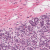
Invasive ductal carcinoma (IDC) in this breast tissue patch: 0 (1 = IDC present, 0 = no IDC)